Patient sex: M
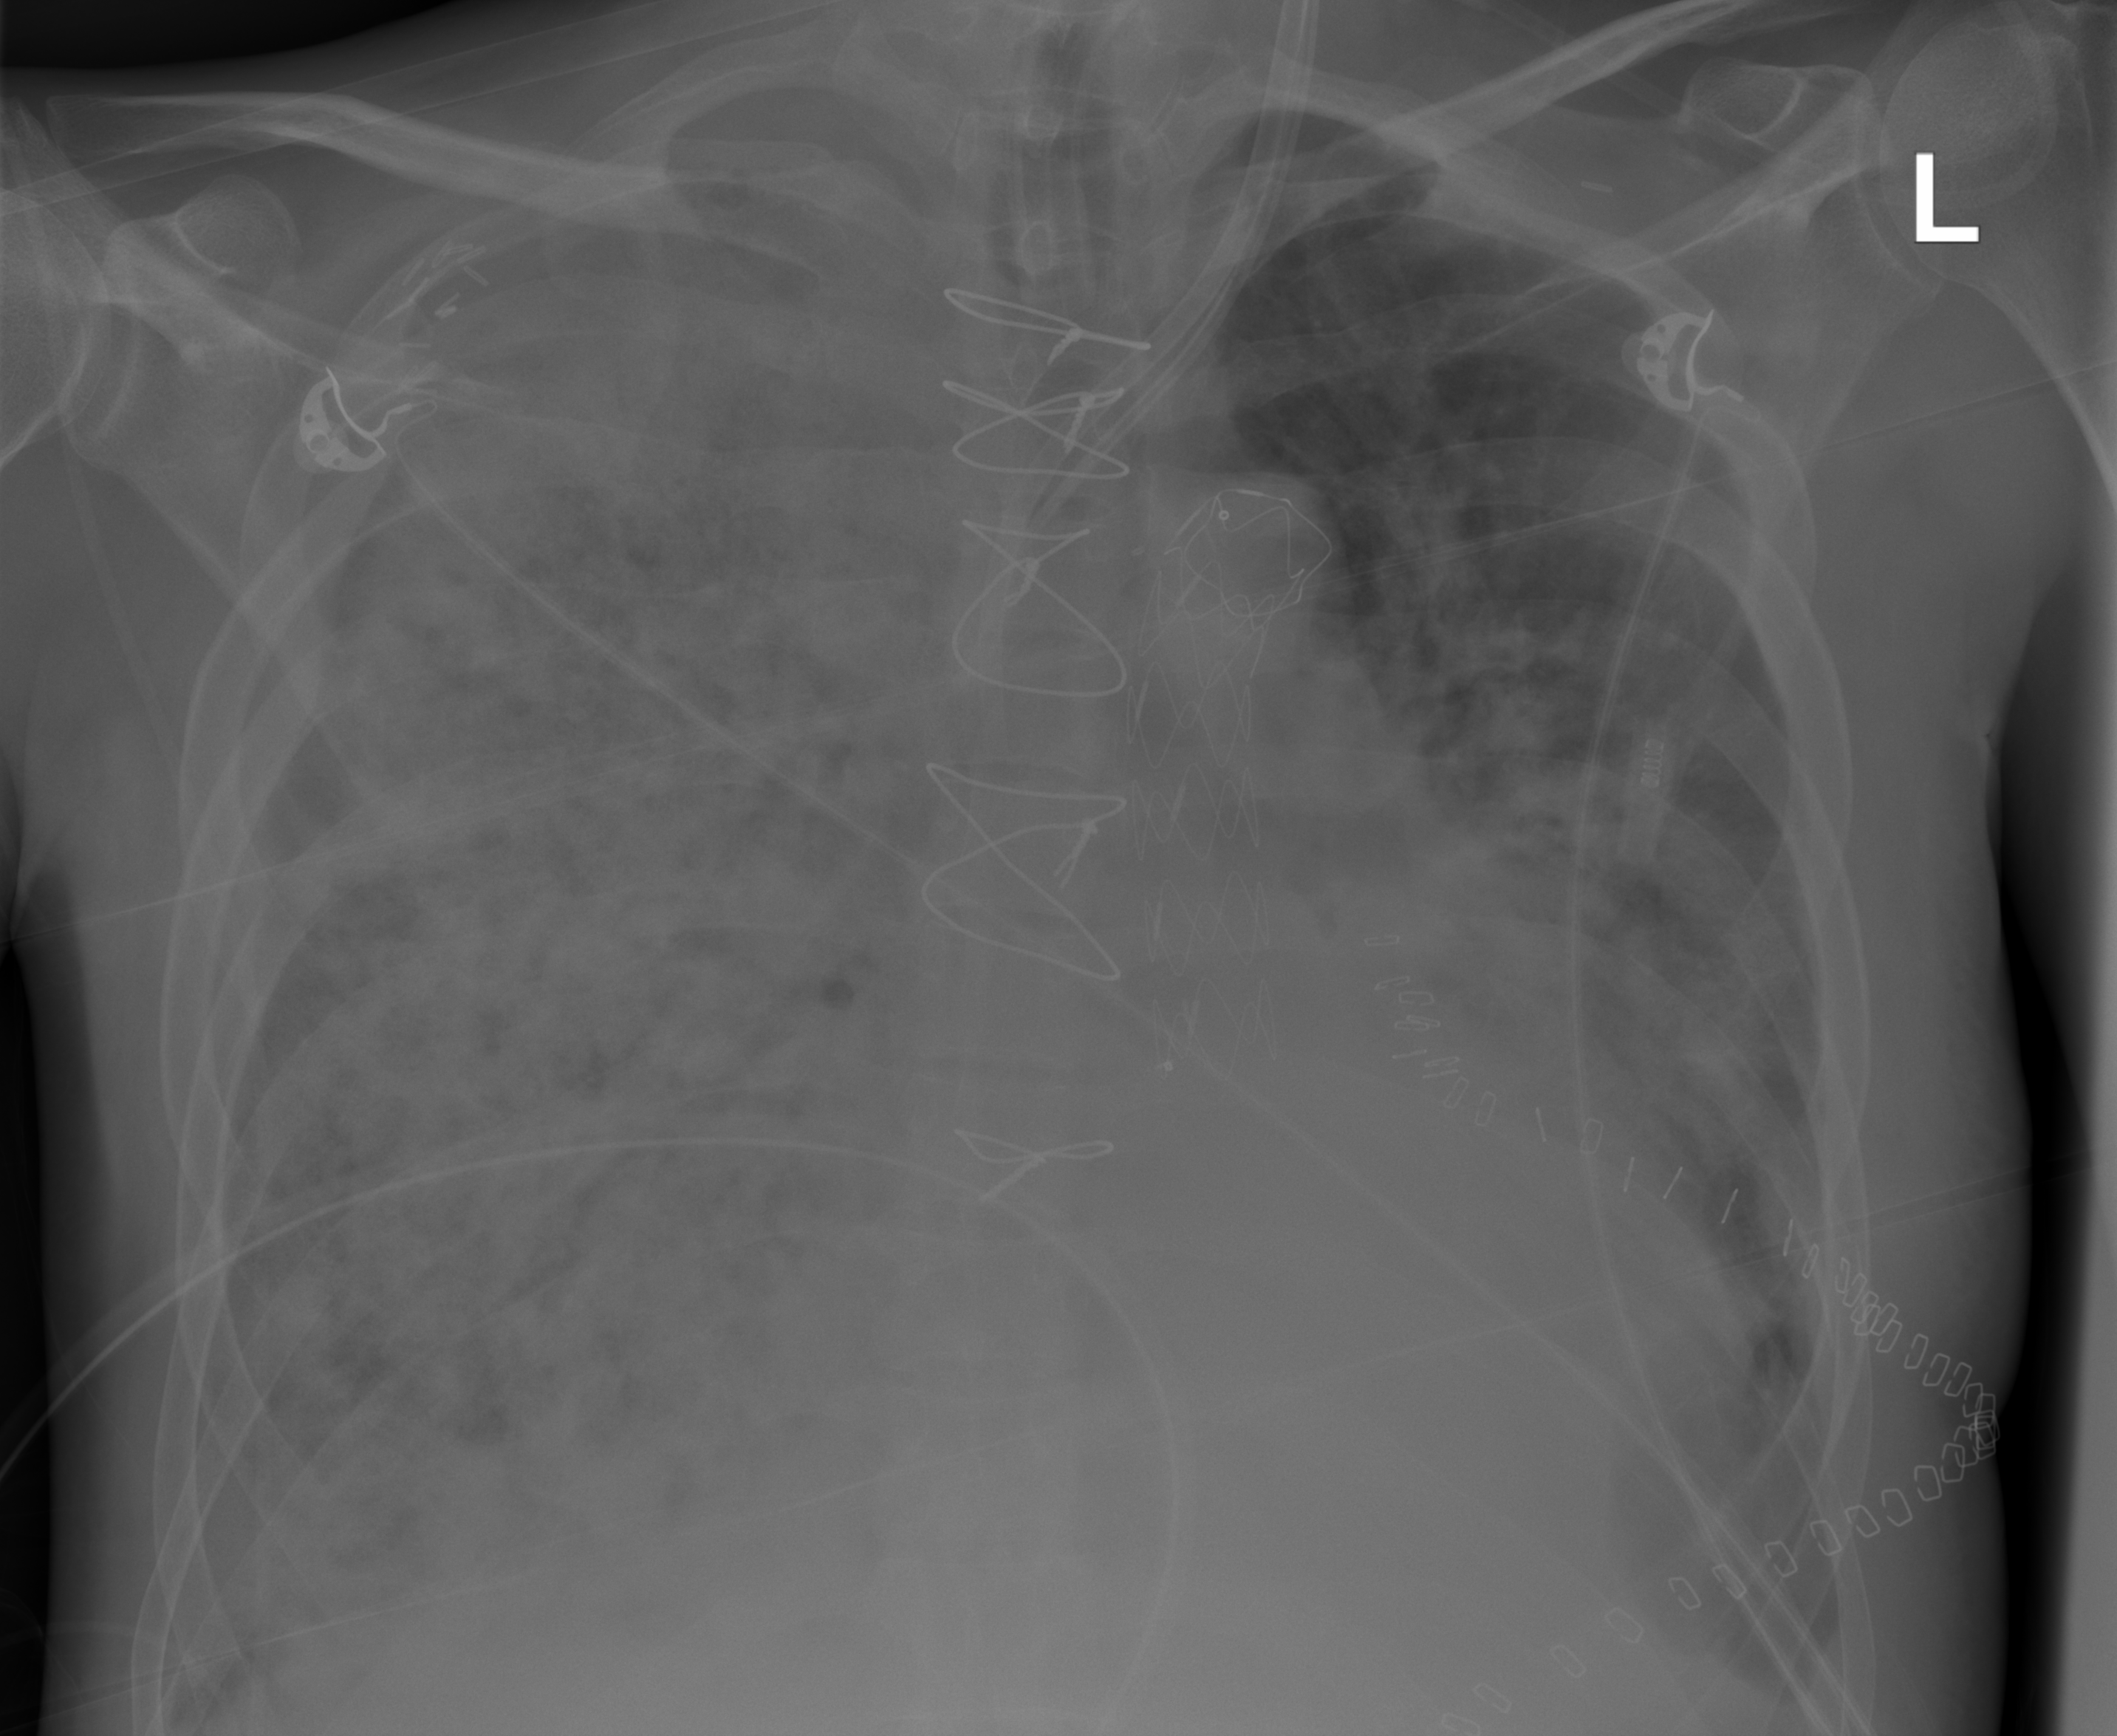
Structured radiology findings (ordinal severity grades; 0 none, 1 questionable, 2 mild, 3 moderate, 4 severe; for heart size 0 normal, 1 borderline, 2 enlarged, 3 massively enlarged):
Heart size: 1
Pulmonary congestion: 0
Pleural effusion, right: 1
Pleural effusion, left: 2
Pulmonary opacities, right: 4
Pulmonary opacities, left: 3
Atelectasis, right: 3
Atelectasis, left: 2